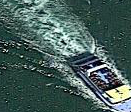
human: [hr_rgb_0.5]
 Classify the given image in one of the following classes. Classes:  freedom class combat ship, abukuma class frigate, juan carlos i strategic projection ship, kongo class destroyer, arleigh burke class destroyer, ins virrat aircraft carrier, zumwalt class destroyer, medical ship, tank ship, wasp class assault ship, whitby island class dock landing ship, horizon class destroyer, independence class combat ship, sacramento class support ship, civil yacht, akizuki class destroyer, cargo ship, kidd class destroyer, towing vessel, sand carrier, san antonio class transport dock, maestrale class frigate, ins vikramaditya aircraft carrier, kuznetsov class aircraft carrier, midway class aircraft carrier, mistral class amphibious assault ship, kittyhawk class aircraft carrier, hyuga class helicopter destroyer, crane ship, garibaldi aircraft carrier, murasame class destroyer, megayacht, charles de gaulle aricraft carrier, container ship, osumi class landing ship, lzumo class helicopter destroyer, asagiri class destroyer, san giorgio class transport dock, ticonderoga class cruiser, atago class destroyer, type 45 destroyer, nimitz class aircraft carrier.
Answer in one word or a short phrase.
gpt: Civil yacht